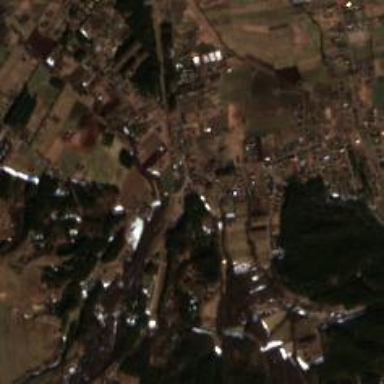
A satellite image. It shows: Village area.